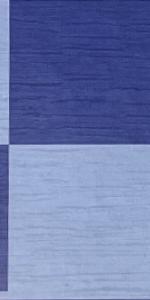
Label: Empty